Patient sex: F
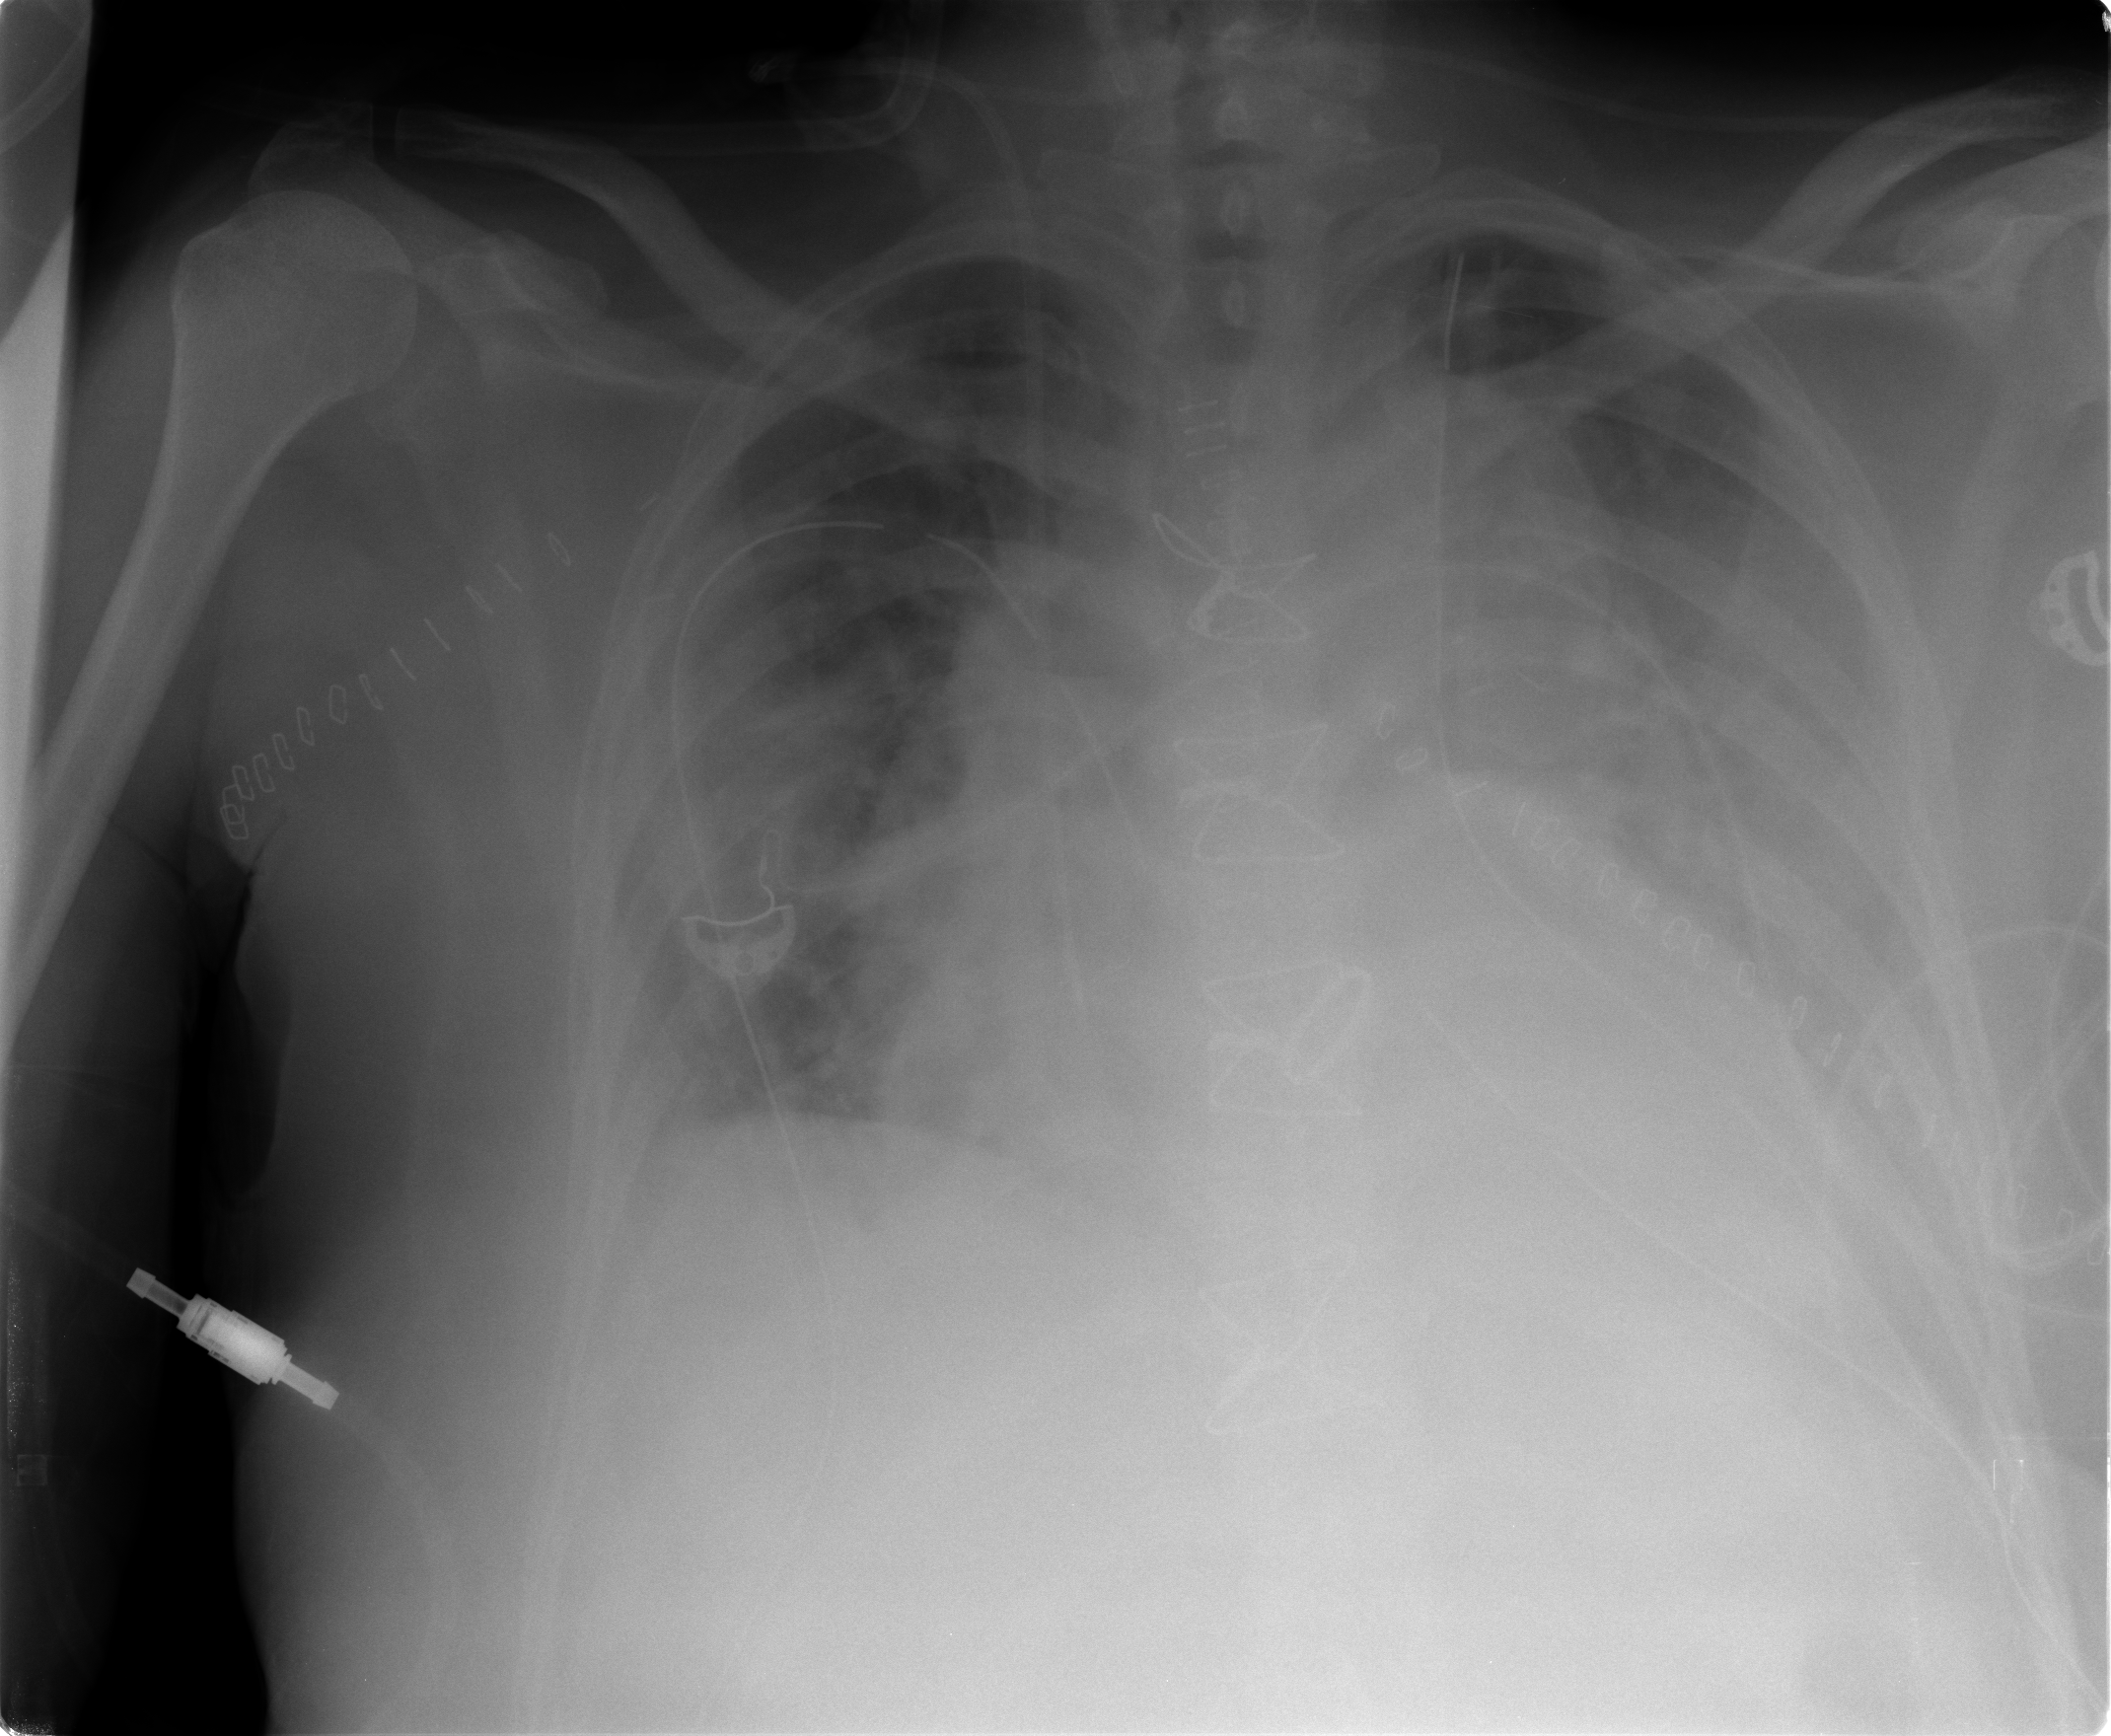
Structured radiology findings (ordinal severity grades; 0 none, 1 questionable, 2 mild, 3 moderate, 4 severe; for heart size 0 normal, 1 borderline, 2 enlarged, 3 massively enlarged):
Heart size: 2
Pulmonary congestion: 2
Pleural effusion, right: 2
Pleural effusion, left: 2
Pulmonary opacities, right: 2
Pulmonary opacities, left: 2
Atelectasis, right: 3
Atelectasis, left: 3